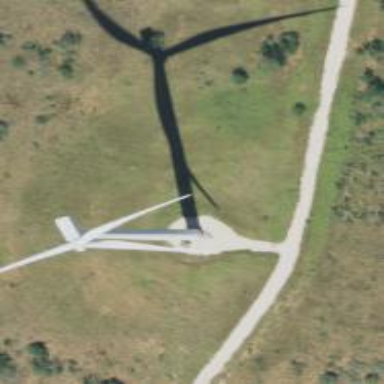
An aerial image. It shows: Wind generator using wind turbines of horizontal axis.